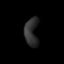
Tissue: prostate
Cell type: Fibroblasts
Senescence score: 0.731
Nuclear area (px): 365
Mean DAPI intensity: 47.342